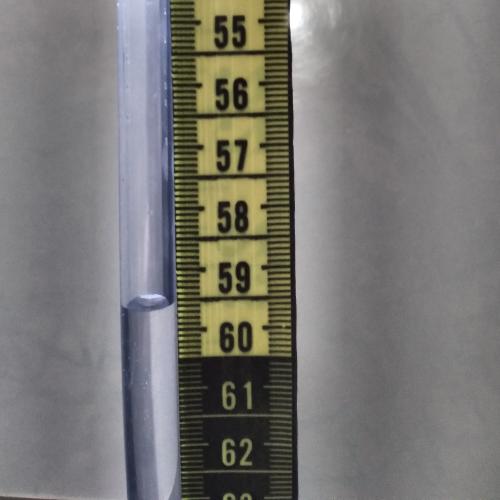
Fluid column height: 59.7 cm